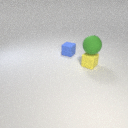
small blue rubber cube behind small yellow rubber cube